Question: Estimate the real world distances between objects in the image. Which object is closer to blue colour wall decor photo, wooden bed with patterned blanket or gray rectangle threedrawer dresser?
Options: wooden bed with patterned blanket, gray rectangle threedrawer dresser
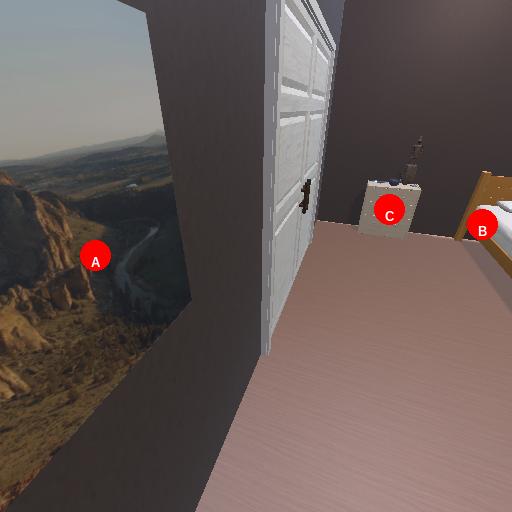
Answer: wooden bed with patterned blanket